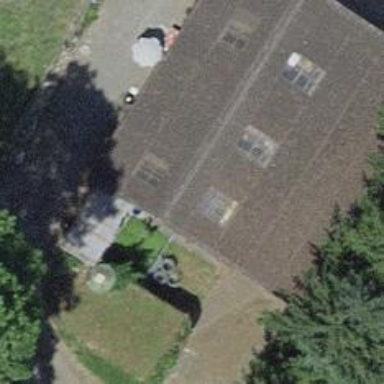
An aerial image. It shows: Shed.